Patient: sex M, age 78
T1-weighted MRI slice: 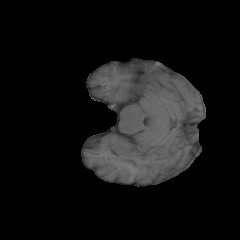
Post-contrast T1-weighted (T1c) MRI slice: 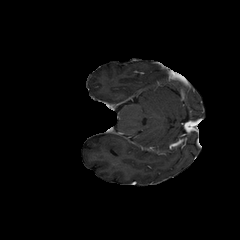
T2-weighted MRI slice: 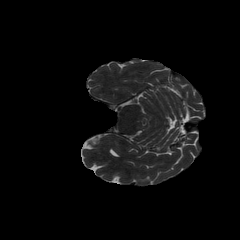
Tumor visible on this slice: no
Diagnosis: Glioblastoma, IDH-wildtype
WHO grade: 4